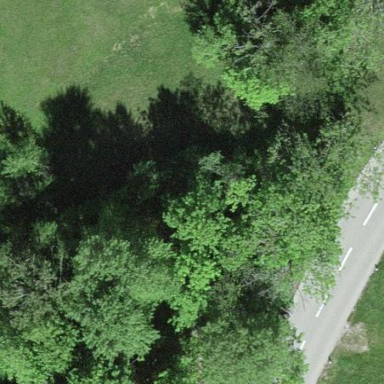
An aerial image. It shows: Mixed leaf-type forest area.